Question: >
<URL>
I have a plain and simple Java thread like this running on my dual-core machine (Windows XP 32bit enviroment)
'''
public static void main(String[] strs) {
long j = 0;
for(long i = 0; i<Long.MAX_VALUE; i++)
j++;
System.out.println(j);
}
'''
My expectation was that it would stick to a single CPU to fully exploit the high-speed cache(since in the loop we keep operating with local variable j, hence one CPU utiliaztion would be 100% and the other would be pretty much idle.
To my suprise both of the CPUs are being utilized at around 40%~60% after the thread starts and the utilization of one CPU is slightly higher than the other.
My question is that Is there any OS load-balancing mechanism that kicks in when out-of-balance has been detected? In my case is it possible that Windows OS found that one CPU is hitting nearly 100% and the other is almost idle so it reschedules the thread to another CPU periodically?

I've found a possible explanation:
<URL>
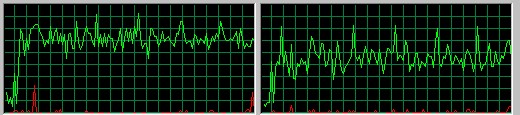
Answer: When the OS executes threads, it runs each thread for a certain period of time (say 10-20ms), then saves the state of the thread, and looks for other threads to run.
Now, despite what you might think from looking at the CPU Utilization graph, the OS is actually running a lot more threads than those from your program. There are threads running UI loops, threads waiting on I/O, threads running background services, etc. Most of the threads spend most of their time blocked waiting on something.
The reason why I'm talking about this is to explain that from OS's point of view, the situation is more complex than it might look. There are a whole bunch of threads doing a whole bunch of things, and the OS is attempting to switch between them. Suppose that you wanted to implement a heuristic that if a thread used up its entire quantum the last time, then the OS will make an effort to schedule it to the same core. The OS needs to track and take into account more information, and the success of the optimization may depend on a lot of hard-to-predict factors.
In addition, the benefit of affinitizing a thread to a core are often negligible in practice, so OSes don't attempt to do it automatically. Instead, they expose a feature that allows the developer to explicitly say that a particular thread should be affinitized to a core, and then the OS will respect the decision.
That seems like a reasonable trade-off: if your thread performs better when affinitized to a core, just ask the OS to do that. But, the OS won't bother attempting to figure it out for you.